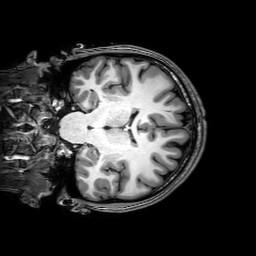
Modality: T1w
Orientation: coronal
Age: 22
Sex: female
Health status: healthy
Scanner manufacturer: philips
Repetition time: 0.008223 s
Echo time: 0.00377 s